Field crop: tomato
Growth stage: 1
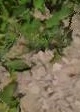
Species: tomato